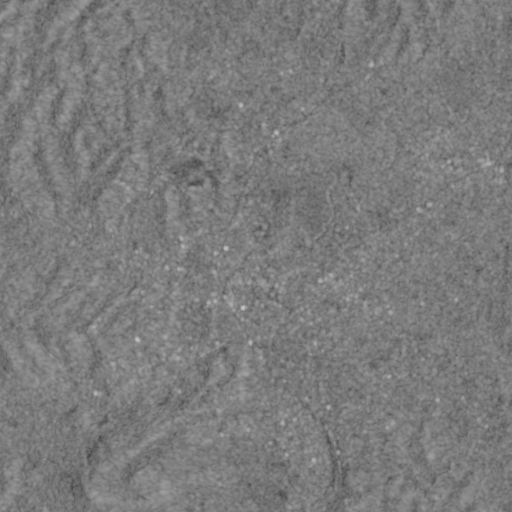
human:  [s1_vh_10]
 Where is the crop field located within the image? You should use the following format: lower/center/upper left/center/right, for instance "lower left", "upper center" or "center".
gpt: The crop field is located in the lower left of the image.
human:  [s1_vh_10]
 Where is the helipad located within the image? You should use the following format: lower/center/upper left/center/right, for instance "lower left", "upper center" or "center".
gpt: The helipad is located in the center of the image.
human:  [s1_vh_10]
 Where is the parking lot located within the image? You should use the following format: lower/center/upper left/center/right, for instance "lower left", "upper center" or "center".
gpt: The parking lot is located in the lower center of the image.
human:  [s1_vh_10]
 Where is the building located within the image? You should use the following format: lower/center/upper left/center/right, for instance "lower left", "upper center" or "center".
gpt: There is no building in the image.

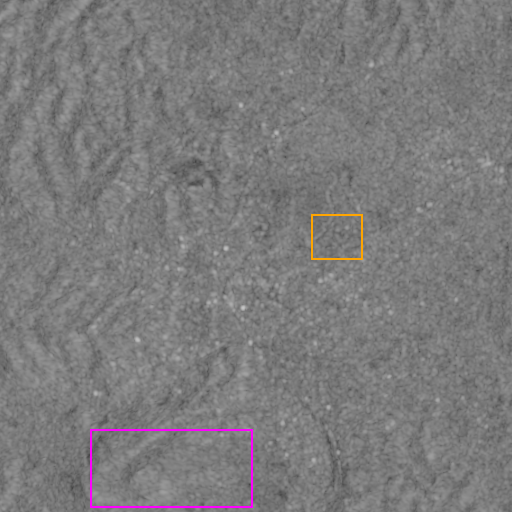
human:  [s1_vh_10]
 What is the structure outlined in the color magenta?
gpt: The structure outlined in magenta is a crop field.
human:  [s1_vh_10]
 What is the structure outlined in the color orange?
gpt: The structure outlined in orange is a park.
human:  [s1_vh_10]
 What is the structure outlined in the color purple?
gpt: There is no purple outline.